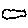
Label: cloud